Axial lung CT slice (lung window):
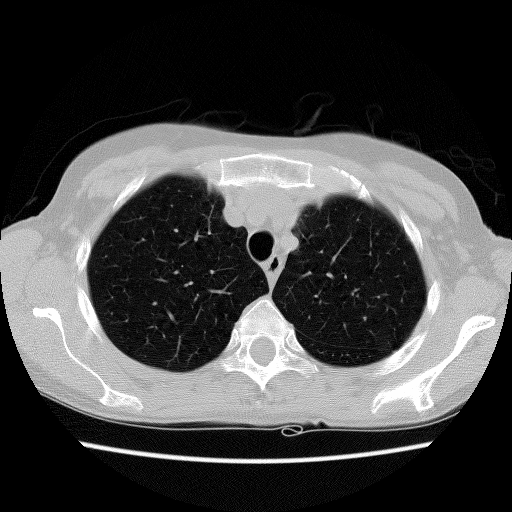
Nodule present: no